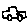
Label: car